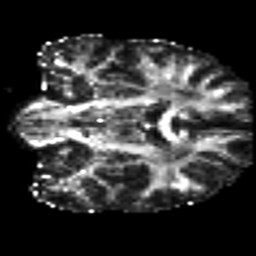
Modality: FA
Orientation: coronal
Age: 37
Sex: male
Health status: ill
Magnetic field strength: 3 T
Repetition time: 8.4 s
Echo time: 0.0926 s